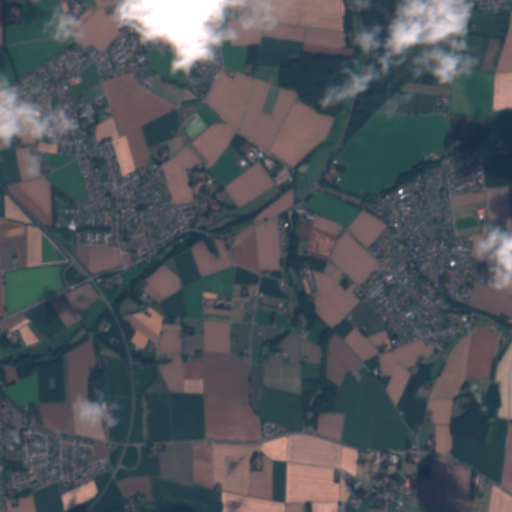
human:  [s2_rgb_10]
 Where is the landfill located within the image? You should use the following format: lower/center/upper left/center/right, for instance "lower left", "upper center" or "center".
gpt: The landfill is located in the upper center of the image.
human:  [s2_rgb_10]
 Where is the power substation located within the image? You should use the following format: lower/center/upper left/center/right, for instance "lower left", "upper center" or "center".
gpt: The power substation is located in the right of the image.
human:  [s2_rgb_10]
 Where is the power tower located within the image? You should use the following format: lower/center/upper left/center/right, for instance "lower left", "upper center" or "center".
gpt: The power tower is located in the lower right of the image.
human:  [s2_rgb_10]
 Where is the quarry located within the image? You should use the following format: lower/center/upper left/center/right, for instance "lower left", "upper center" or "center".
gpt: The quarry is located in the lower center of the image.
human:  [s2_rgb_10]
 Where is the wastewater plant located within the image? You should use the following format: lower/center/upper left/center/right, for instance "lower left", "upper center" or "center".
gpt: The wastewater plant is located in the upper center of the image.
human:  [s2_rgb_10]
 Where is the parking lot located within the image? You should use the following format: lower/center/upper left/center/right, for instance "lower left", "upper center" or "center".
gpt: There is no parking lot in the image.